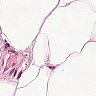
Metastatic tissue present: no